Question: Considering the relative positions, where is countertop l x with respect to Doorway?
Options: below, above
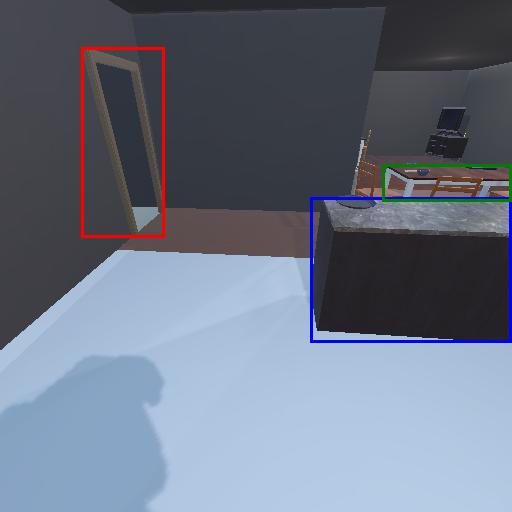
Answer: below